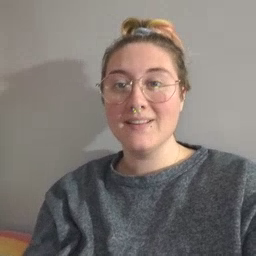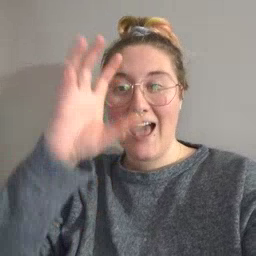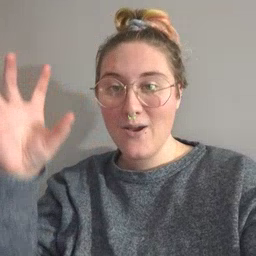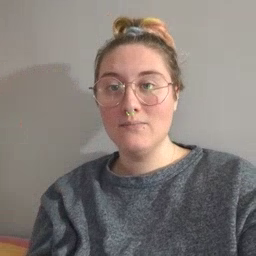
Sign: cloud